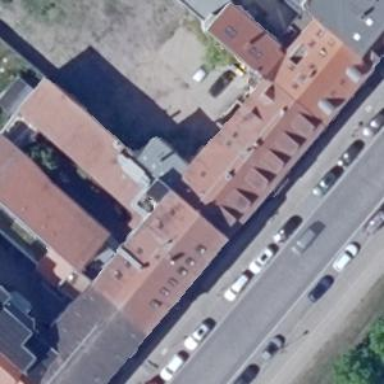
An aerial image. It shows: Pub.